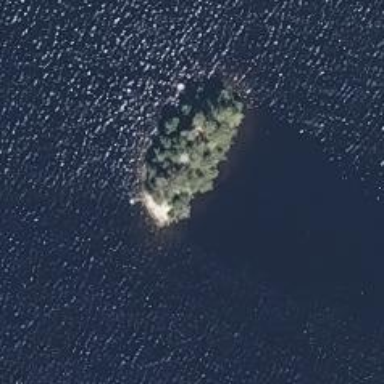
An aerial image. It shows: Image showing island.